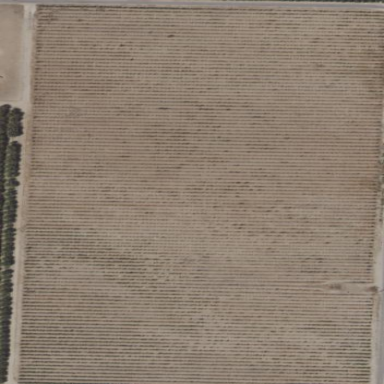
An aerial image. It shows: Beautiful vineyard in the countryside.